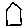
Label: hexagon